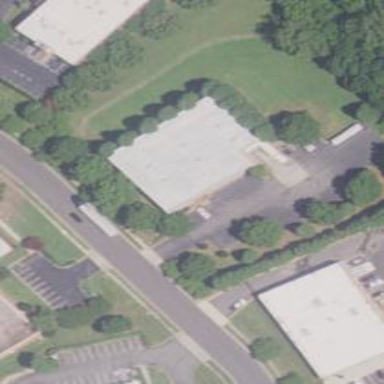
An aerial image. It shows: Building.